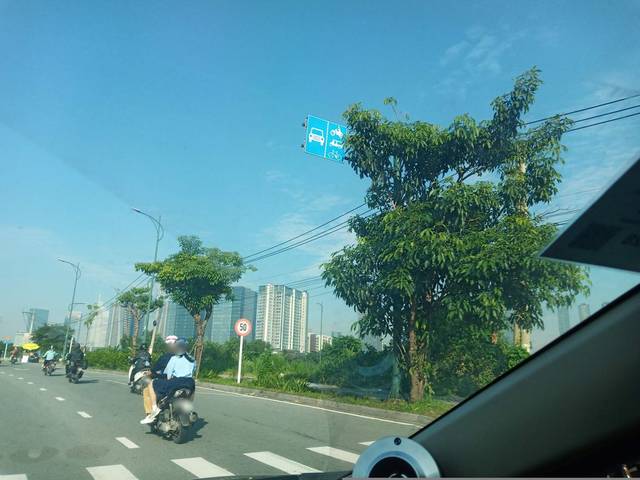
Region: Vietnam
Coordinates: 10.778, 106.72